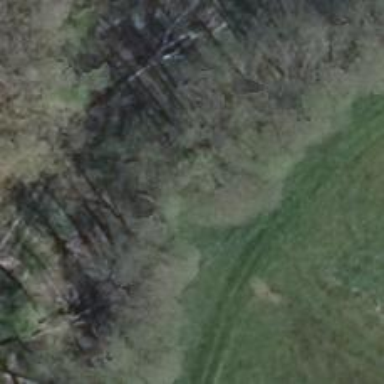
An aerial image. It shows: Row of deciduous broadleaved trees.